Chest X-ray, PA view. Patient: 27 years old, sex F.
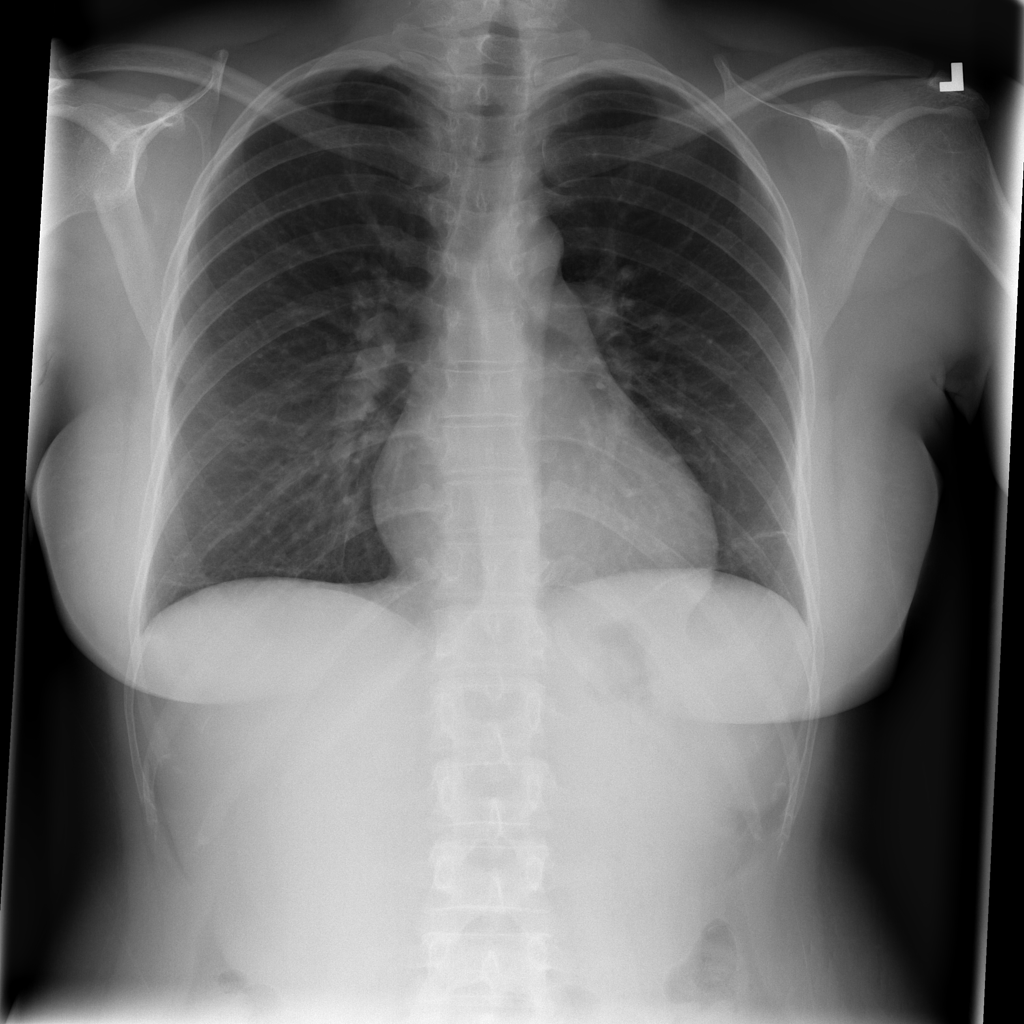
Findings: No Finding